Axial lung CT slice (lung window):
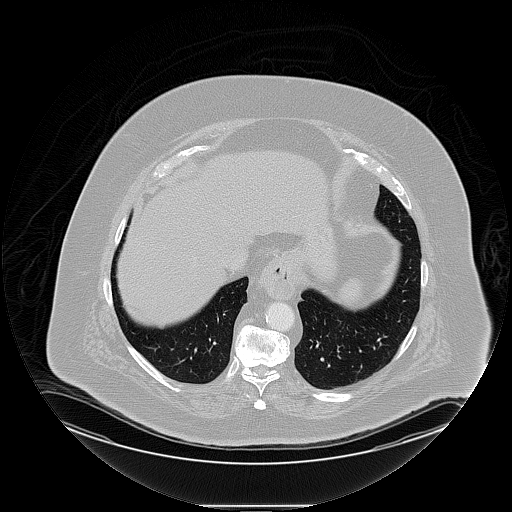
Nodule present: no